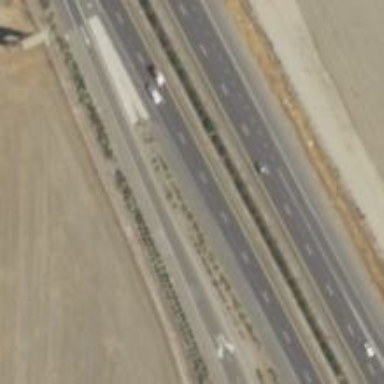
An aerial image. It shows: Asphalt motorway link.